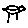
Label: bird